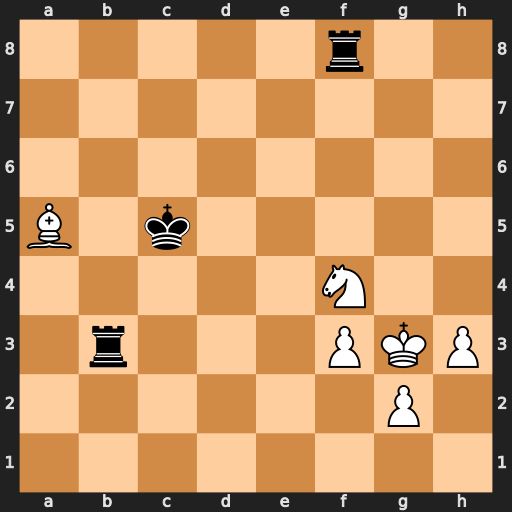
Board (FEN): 5r2/8/8/B1k5/5N2/1r3PKP/6P1/8
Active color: w
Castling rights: -
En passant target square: -
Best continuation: Ne6+ Kd6 Nxf8